Question: In a spreadsheet, I am trying to show the highest number with a value smaller than 5040 in the column. Then, I would like to indicate the row where this number is.
I wrote 1000 lines. You can see below the lines I wrote in column B. They are the numbers starting with 10, 20, 30, and so forth until 1000.

The function I wrote with 'INDEX' doesn't check the whole column but only until it meets a bigger number. How can I fix it? Or should I use something else than 'INDEX'?
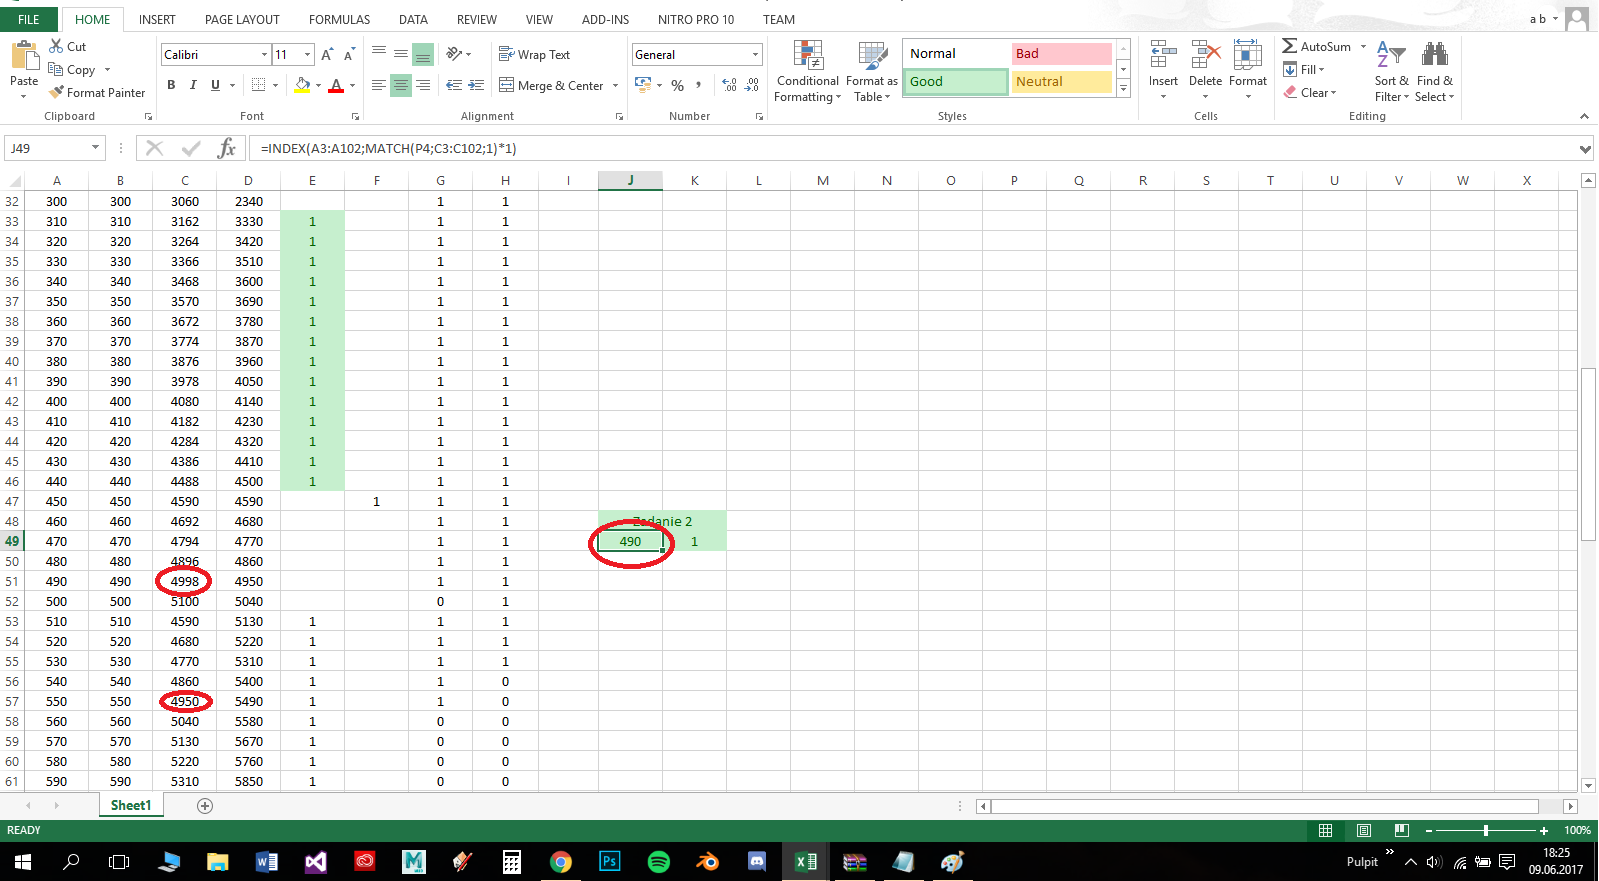
Answer: Use this:
'''
=INDEX(A:A;MATCH(AGGREGATE(14;6;B3:B102/(C3:C102<5040);1);B:B;0))
'''